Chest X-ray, AP view. Patient: 42 years old, sex M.
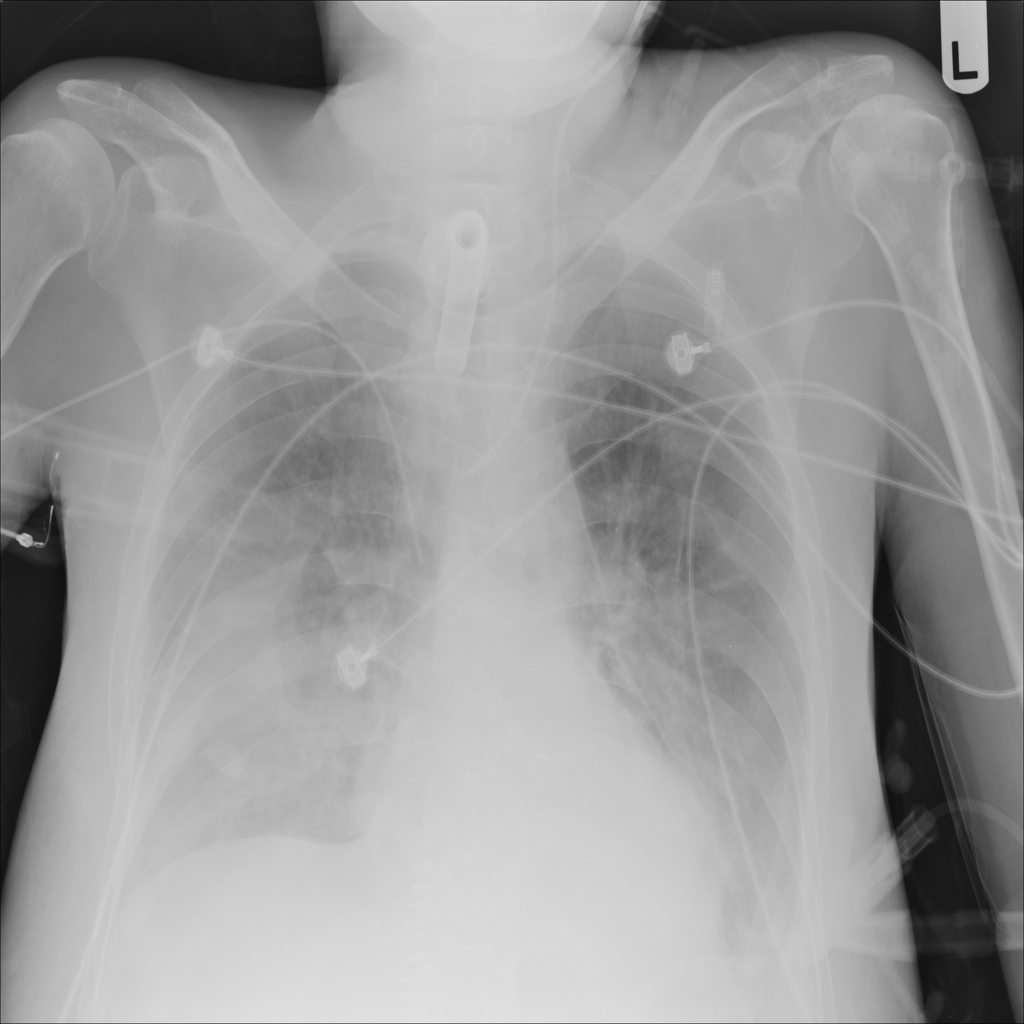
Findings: No Finding